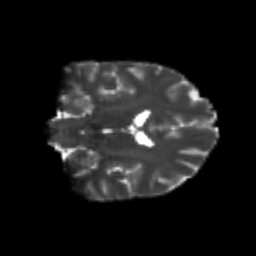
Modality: T2w
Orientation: coronal
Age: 22
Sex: female
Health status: healthy
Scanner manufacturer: philips
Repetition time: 7.388 s
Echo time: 0.08599 s